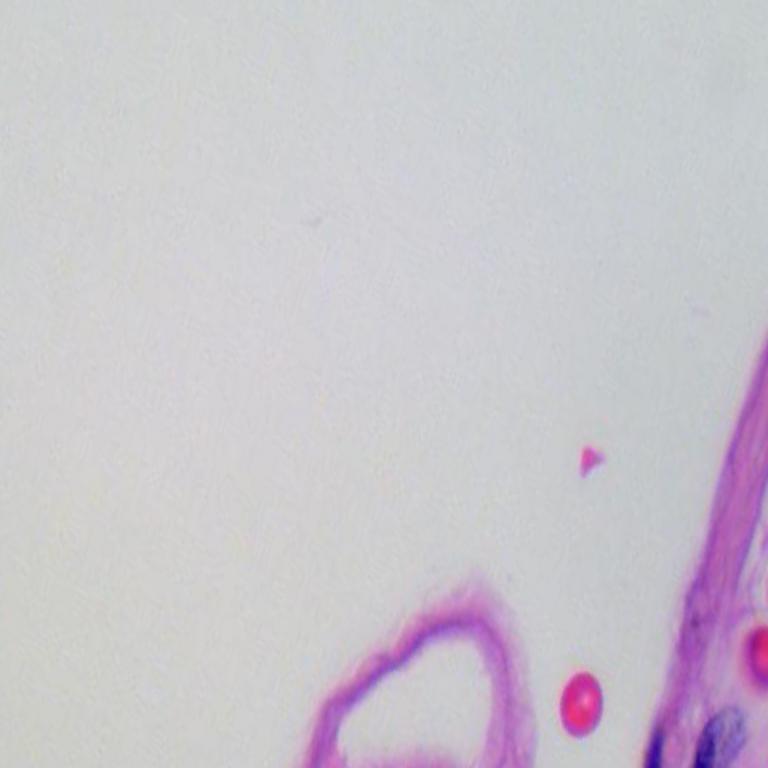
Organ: lung
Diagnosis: benign